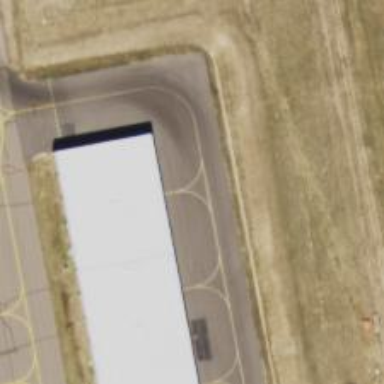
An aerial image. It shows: View of taxiway at the airport.